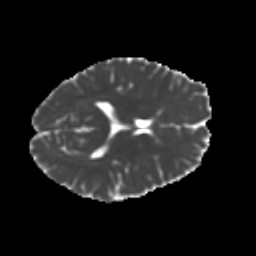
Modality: MD
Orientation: axial
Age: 41
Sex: female
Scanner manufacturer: ge
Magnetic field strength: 3 T
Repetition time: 7.8 s
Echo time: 0.0606 s